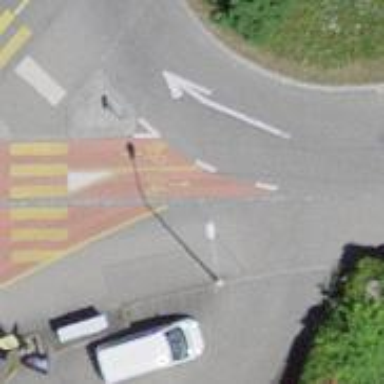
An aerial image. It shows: Asphalt cycleway.